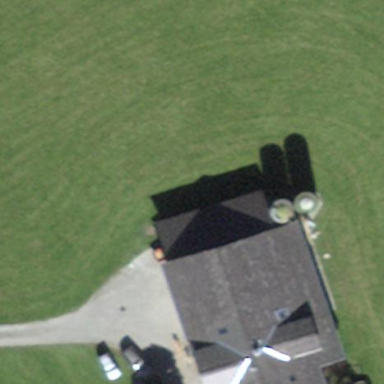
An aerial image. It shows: Farm building.